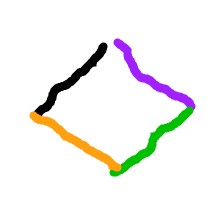
Shape: rhombus